Question: I am looking for a PHP solution to use a loop to go through to capture all the data
Here is an example of a lookup without using a loop
'''
if (array_key_exists('utf8String', $cert['tbsCertificate']['subject']['rdnSequence'][0][0]['value'])) {
// do somthing
} else if (array_key_exists('printableString', $cert['tbsCertificate']['subject']['rdnSequence'][0][0]['value'])) {
// do somthing
} else if (array_key_exists('bmpString', $cert['tbsCertificate']['subject']['rdnSequence'][0][0]['value'])) {
// do somthing
} else if (array_key_exists('telextexString', $cert['tbsCertificate']['subject']['rdnSequence'][0][0]['value'])) {
// do somthing
}
'''
I need the loop to go through the entire array. For the first <URL>, [2] and so forth until its gone through the whole lot. In case you are wondering, the second [ ] is always [0] so that needs to remain as is.
Right now I am copying/pasting the above about 20 times and manually updating the number in the first box but I am hoping there is a more elegant way to achieve that.
-- MORE CONTEXT --

-- WORKING CODE -- offered by @Ghost
'''
$count = count($cert['tbsCertificate']['subject']['rdnSequence']);
$exists = array('utf8String', 'printableString', 'teletexString');
$oid = array('id-at-stateOrProvinceName', 'id-at-countryName', 'id-at-localityName', 'id-at-commonName', 'id-at-organizationalUnitName');
for($i = 0; $i < $count; $i++) {
foreach($exists as $field) {
if(array_key_exists($field, $cert['tbsCertificate']['subject']['rdnSequence'][$i][0]['value'])) {
$value = $cert['tbsCertificate']['subject']['rdnSequence'][$i][0]['value'][$field];
echo $value, ' [',$field, ']',"
";
}
}
}
'''
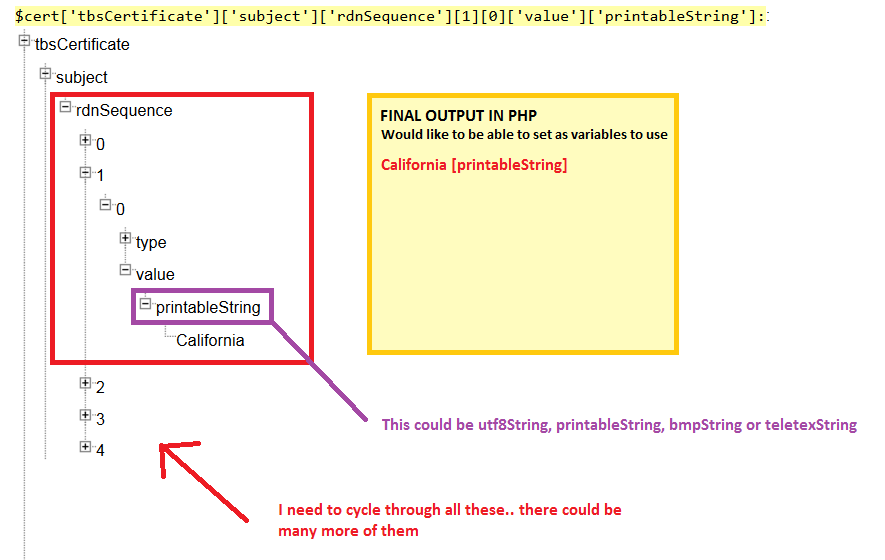
Answer: You can just add another loop inside applying each field into 'array_key_exists', this applies to @Markus' idea anyway:
'''
$count = count($cert['tbsCertificate']['subject']['rdnSequence']);
$exists = array('utf8String', 'printableString', 'teletexString');
$oid = array('id-at-stateOrProvinceName', 'id-at-countryName', 'id-at-localityName', 'id-at-commonName', 'id-at-organizationalUnitName');
for($i = 0; $i < $count; $i++) {
foreach($exists as $field) {
if(array_key_exists($field, $cert['tbsCertificate']['subject']['rdnSequence'][$i][0]['value'])) {
$value = $cert['tbsCertificate']['subject']['rdnSequence'][$i][0]['value'][$field];
$k = array_keys($cert['tbsCertificate']['subject']['rdnSequence'][$i][0]['type']);
$oid = reset($k);
break;
}
}
}
'''